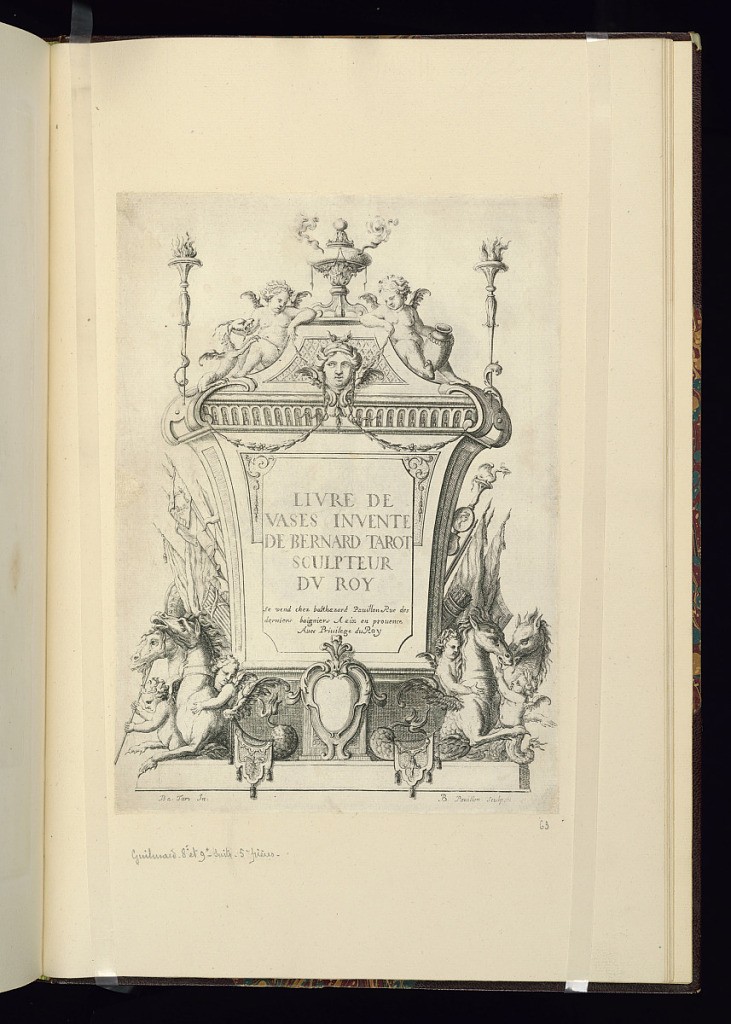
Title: Title Page
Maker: Jean-Bernard Turreau, French, 1672 - 1731
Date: early 18th century
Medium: Etching on laid paper
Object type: Print
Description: Title page with the title lettered on a cartouche or monument framed by putti, seahorses, cartouche, spears with flags, torches, quivers of arrows, mascaron (mask), festoons of leaves, fluting, diaper pattern, palmette, scrolling leaves (rinceaux), dragon, vase, topped with an incense burner. The plate is signed.